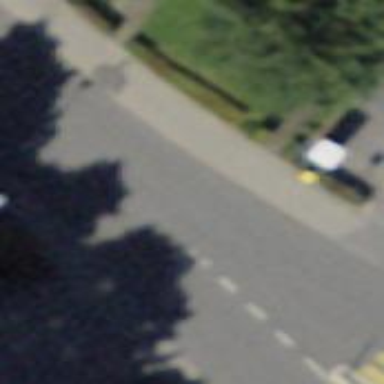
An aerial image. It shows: Pedestrian road.